Field crop: tomato
Growth stage: 1
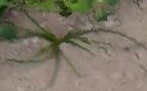
Species: cyperus